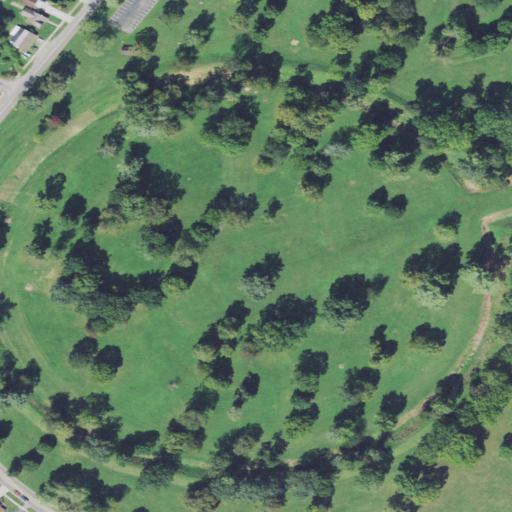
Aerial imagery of mountain in Ohio named Newark Mounds containing deciduous forest, open development, grassland, mixed forest, pasture, low intensity development, and medium intensity development